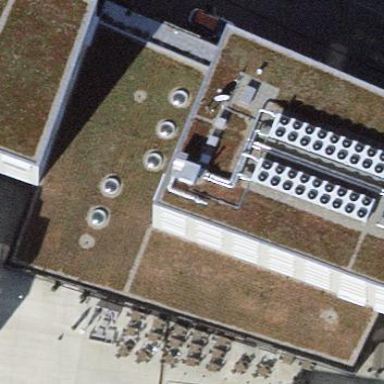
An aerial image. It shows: Building with flat black roof. The roof has rosy brown color.